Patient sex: M
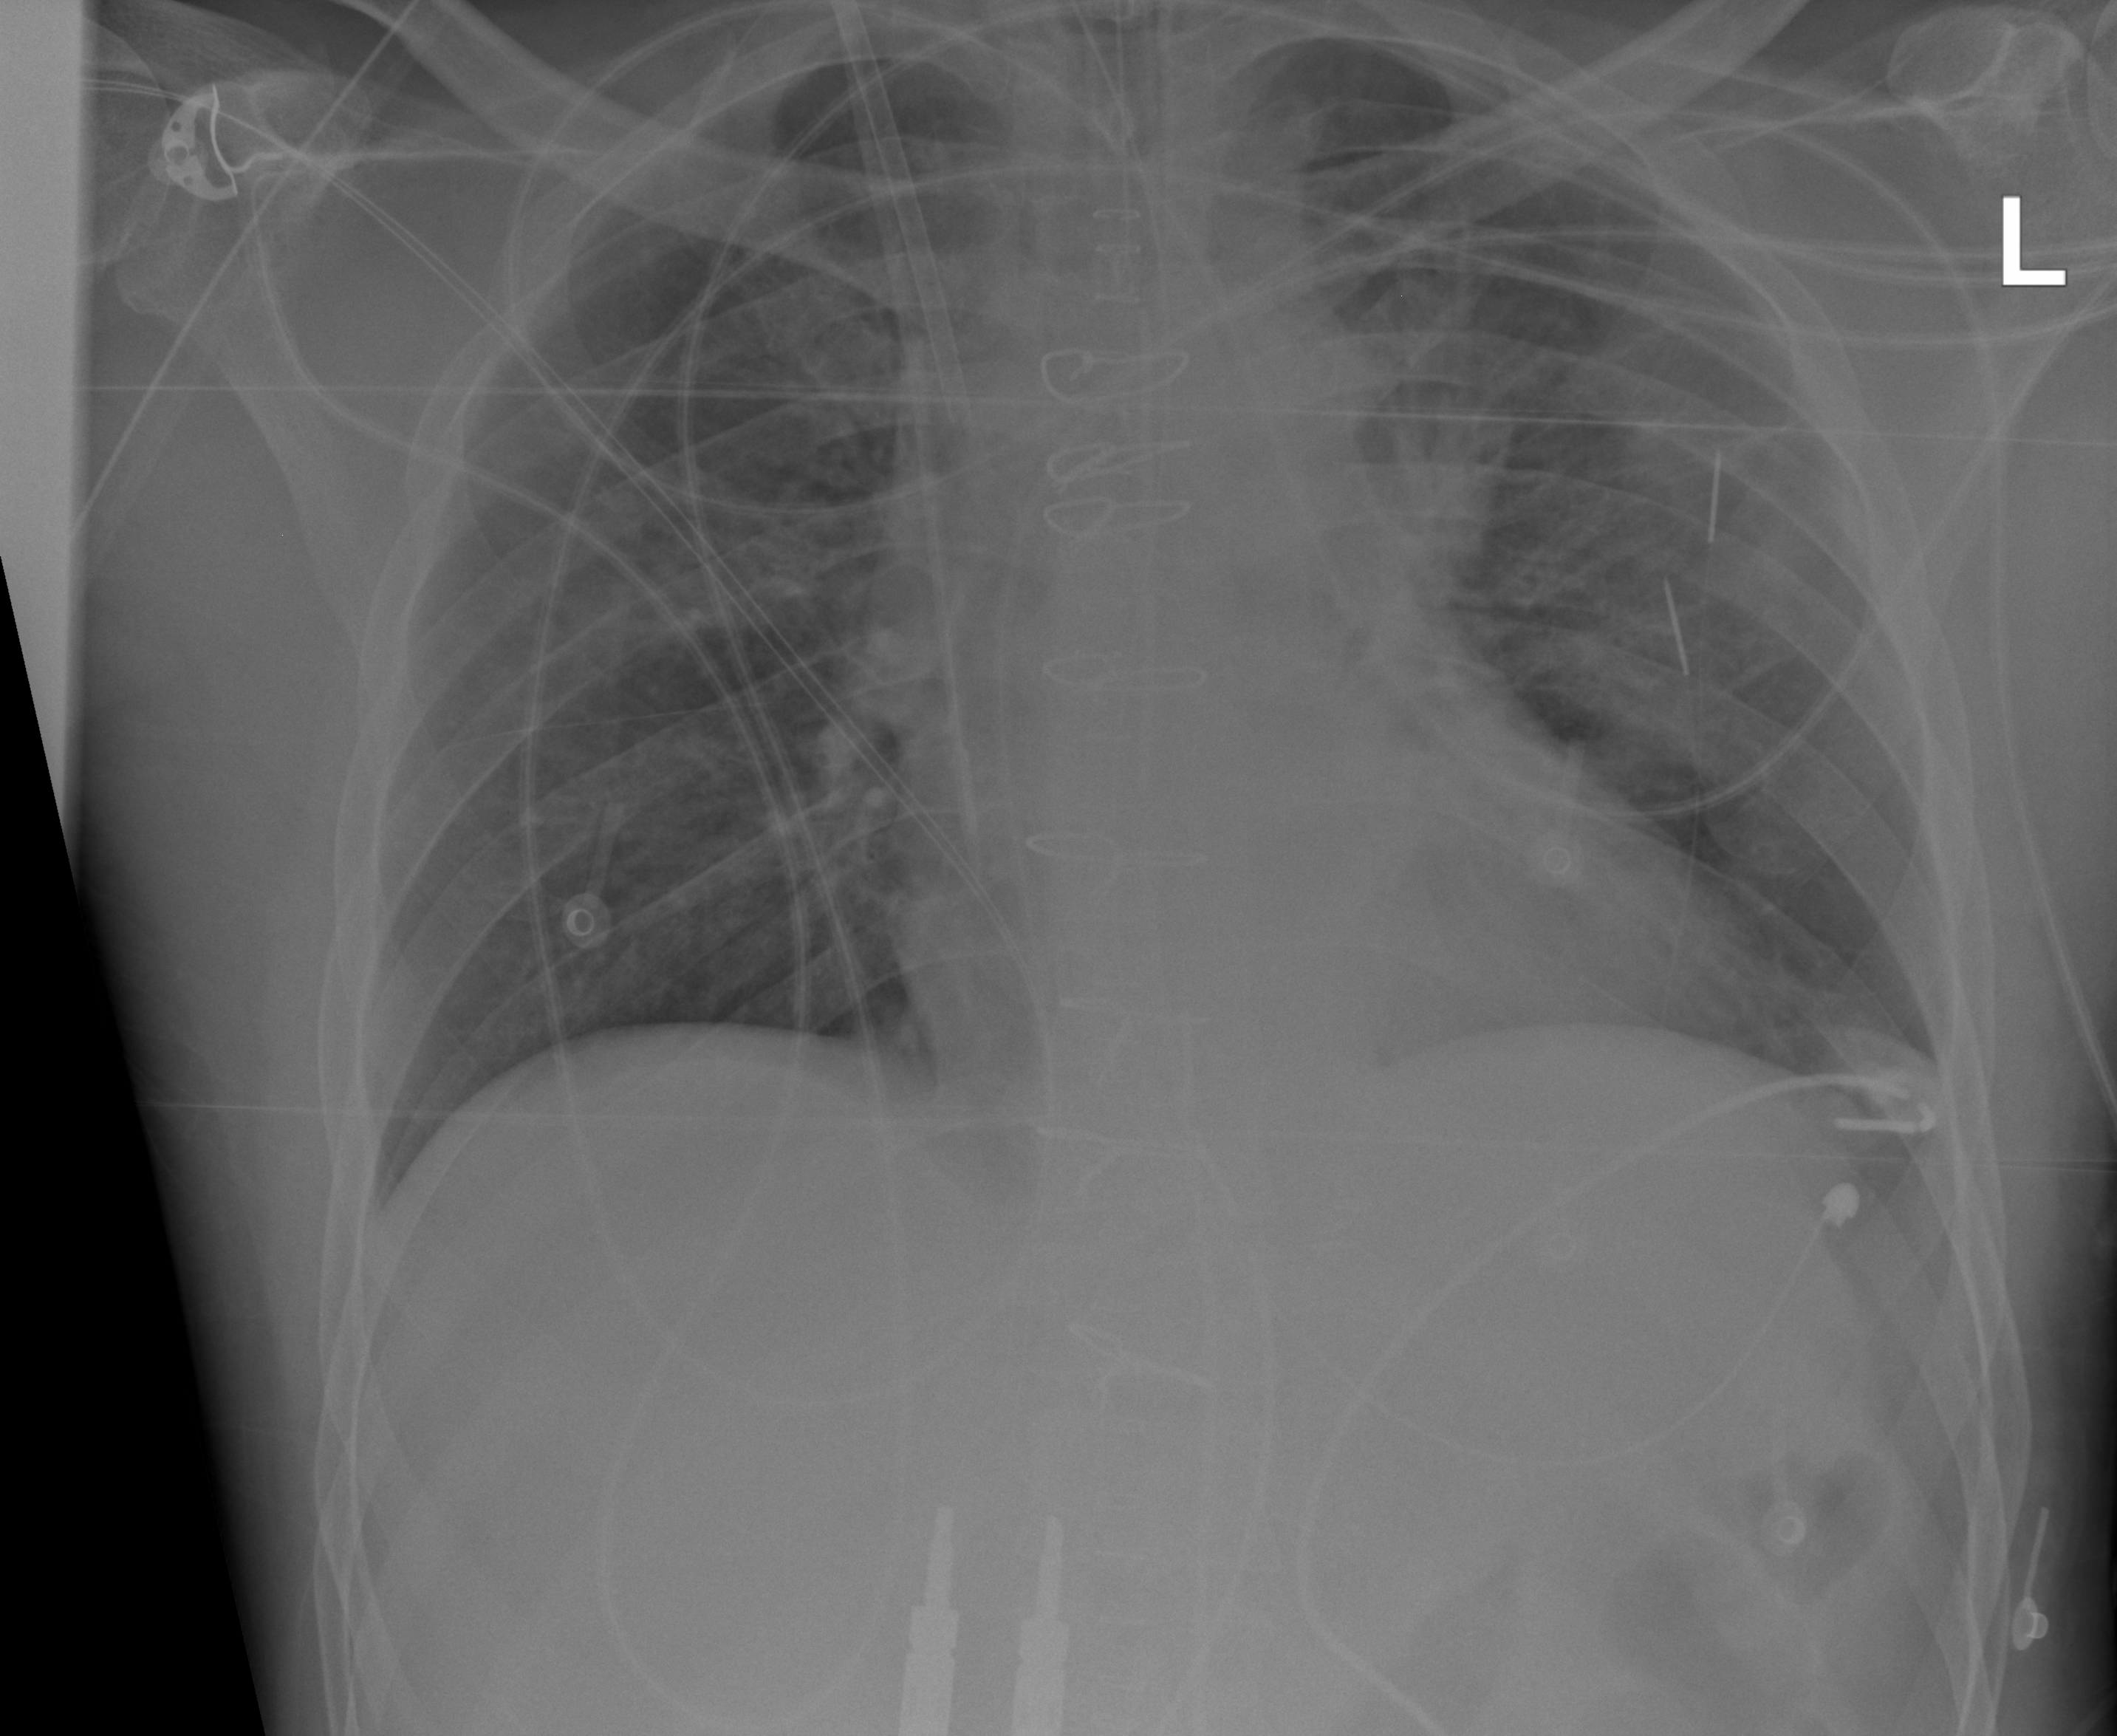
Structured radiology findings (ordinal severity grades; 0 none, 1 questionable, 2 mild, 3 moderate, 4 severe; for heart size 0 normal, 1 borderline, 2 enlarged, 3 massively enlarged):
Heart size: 1
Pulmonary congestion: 2
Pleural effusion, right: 0
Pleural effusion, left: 0
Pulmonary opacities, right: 2
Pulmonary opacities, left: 2
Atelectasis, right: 0
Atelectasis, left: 0